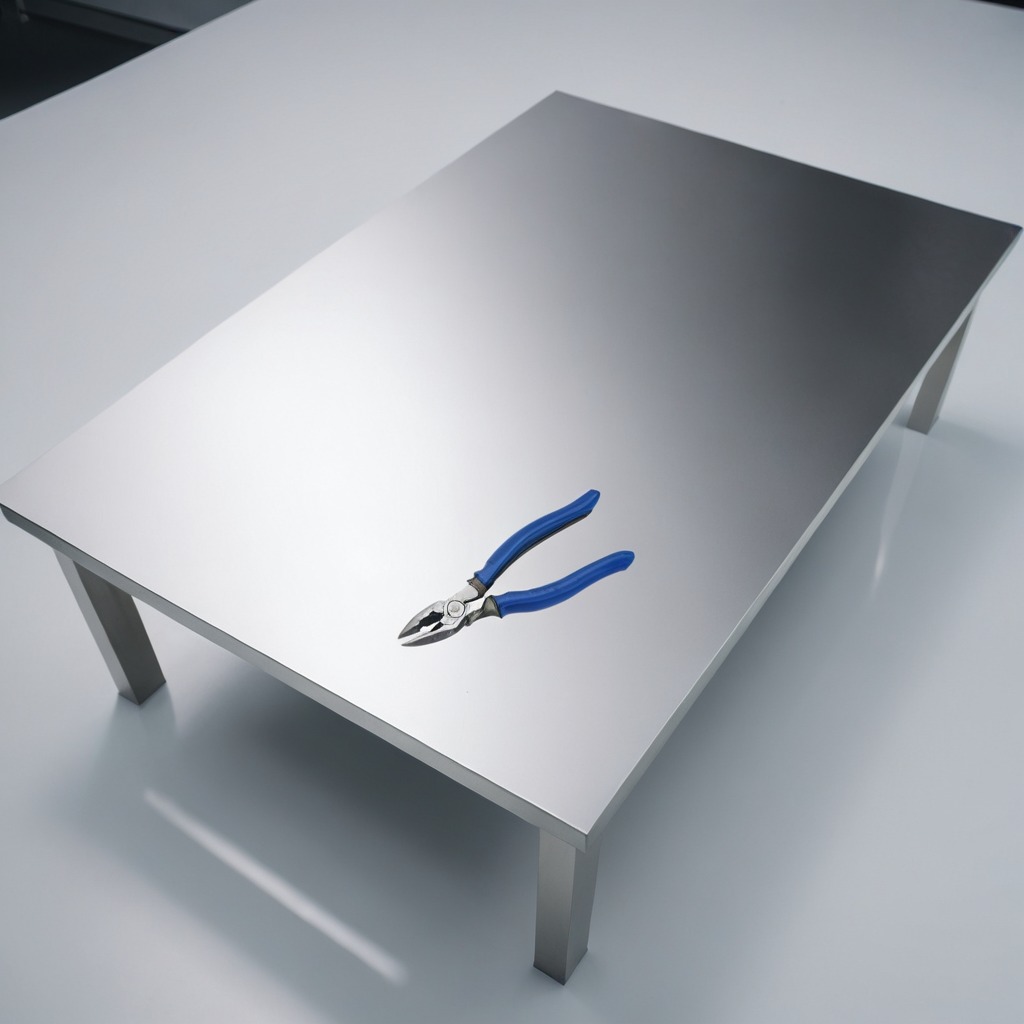
A plier lies on the stainless steel table.